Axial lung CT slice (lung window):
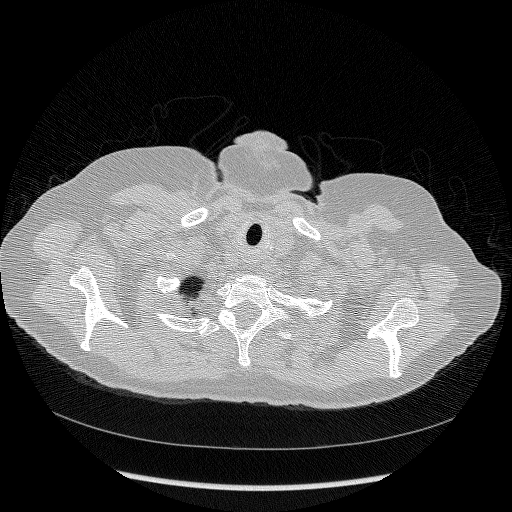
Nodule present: no